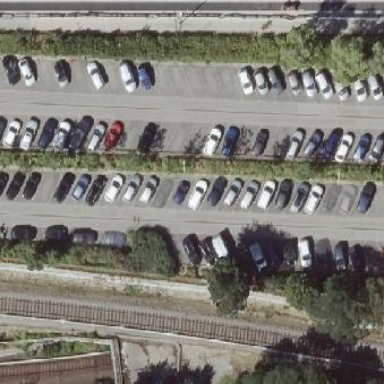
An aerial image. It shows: Parking area with surface parking. It includes park and ride facilities.